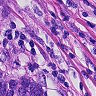
Metastatic tissue present: yes